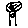
Label: tree